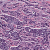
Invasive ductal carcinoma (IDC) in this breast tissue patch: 1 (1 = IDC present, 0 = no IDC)